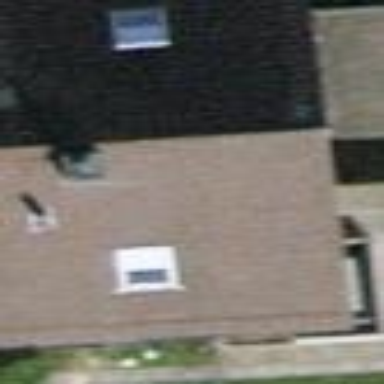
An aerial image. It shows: Building with tiled roof.